Interaction volume radius: 5 \u00c5
Interaction volume height: 10 \u00c5
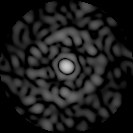
Disorder parameter: 0.8891